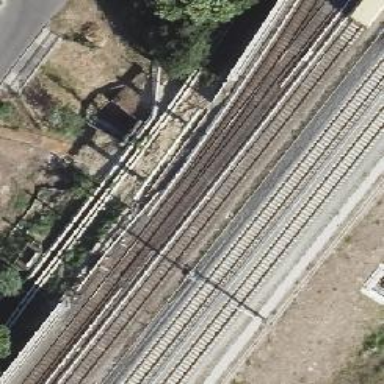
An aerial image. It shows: Railway switch with the turnout on the left side.